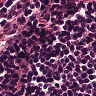
Metastatic tissue present: no